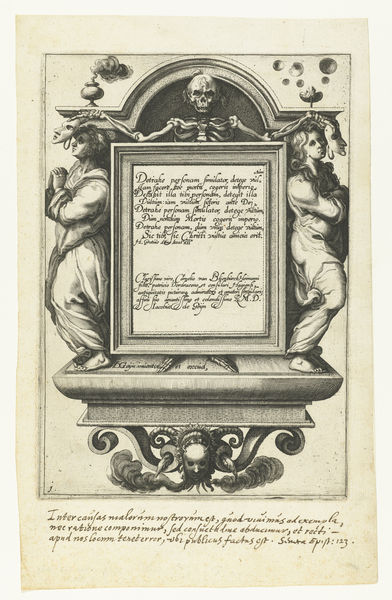
Titel: Titelprent voor prentserie De maskerades
Künstler: Jacob de (II) Gheyn
Standort: Amsterdam
Institution: Rijksmuseum
Schlagwörter: arch, crown, people, religious, robes, white, women, black, figures, gray, modern, old, robe, woman, yellow, flowers, print, two, profile, smoke, angels, man, stone, death, stand, drawing, frame, devil, faces, writing, curl, clothes, design, prayer, engraving, book, horns, mask, script, humans, tan, page, pedestal, pray, masks, skeleton, latin, bones, creepy, skull, grave, flame, text, bowl, words, finial, niche, incense, demons, frontispiece, planets, title, framework, scripture, potion, document, grame, memento mori, paragraph, urns, sceleton, spell, deamons, curliques, coils, lege, mori, payer